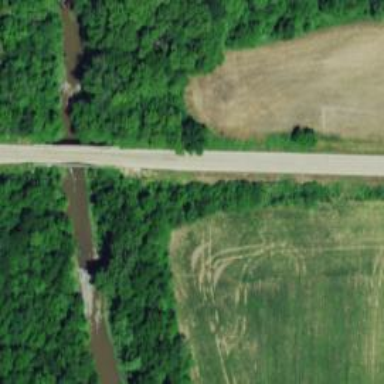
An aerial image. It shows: Tertiary road leading over arch bridge.